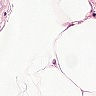
Metastatic tissue present: no